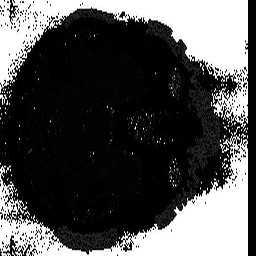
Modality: T2starmap
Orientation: axial
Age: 62
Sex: male
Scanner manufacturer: siemens
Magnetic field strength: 3 T
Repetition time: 0.043 s
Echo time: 0.00184 s